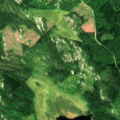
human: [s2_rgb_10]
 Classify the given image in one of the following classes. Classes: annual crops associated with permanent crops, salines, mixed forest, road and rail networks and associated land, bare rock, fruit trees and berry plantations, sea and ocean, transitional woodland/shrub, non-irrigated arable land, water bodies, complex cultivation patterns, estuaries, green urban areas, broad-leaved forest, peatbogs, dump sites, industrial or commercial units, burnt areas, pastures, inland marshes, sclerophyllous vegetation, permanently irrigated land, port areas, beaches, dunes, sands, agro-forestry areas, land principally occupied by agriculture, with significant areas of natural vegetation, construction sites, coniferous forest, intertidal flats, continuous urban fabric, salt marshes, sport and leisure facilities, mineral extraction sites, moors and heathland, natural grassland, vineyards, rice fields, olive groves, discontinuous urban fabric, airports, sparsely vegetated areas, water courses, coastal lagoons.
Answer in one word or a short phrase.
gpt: coniferous forest, mixed forest, transitional woodland/shrub, peatbogs